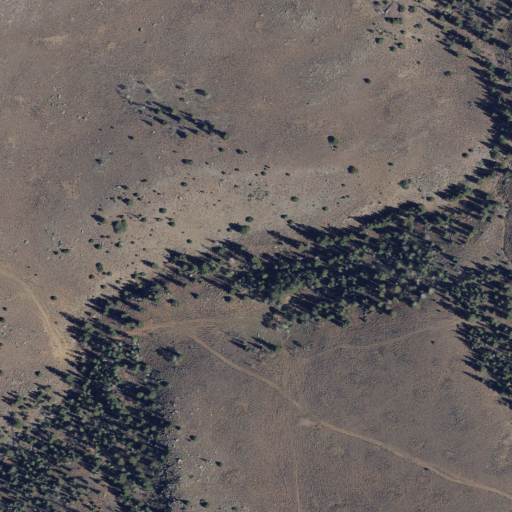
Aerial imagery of valley in Utah named Logging Grove Draw containing shrub and evergreen forest